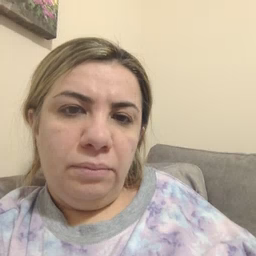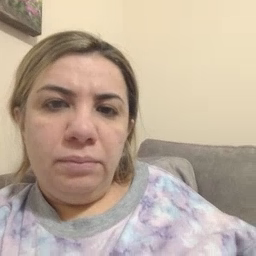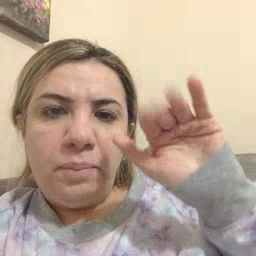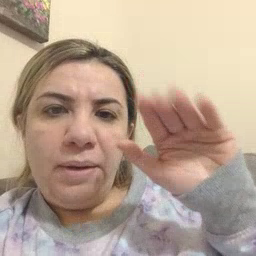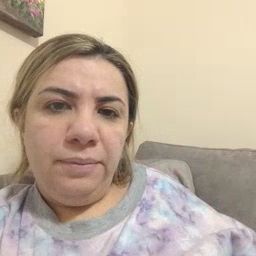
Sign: bye